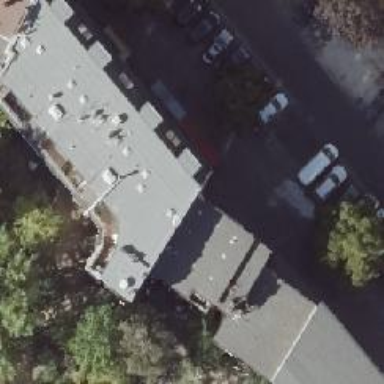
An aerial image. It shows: Café.